Aerial crown-view tile of a tropical tree (Barro Colorado Island, Panama), acquired 20250818:
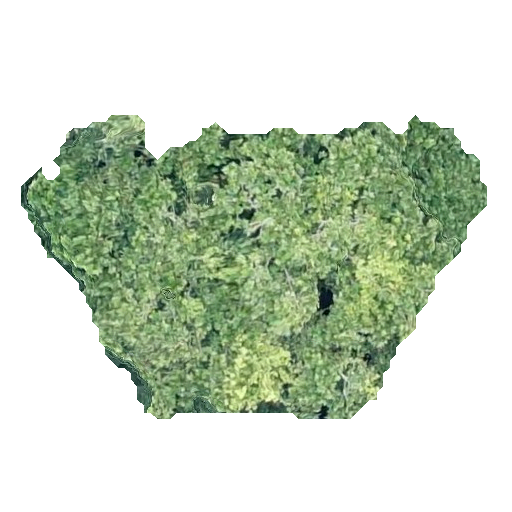
Species: Anacardium excelsum
GBIF accepted scientific name: Anacardium excelsum
Crown area: 144.757 m²